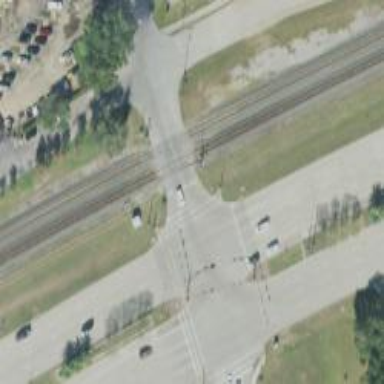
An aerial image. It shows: Level crossing with both lights and saltire in place.